Aerial crown-view tile of a tropical tree (Barro Colorado Island, Panama), acquired 20240716:
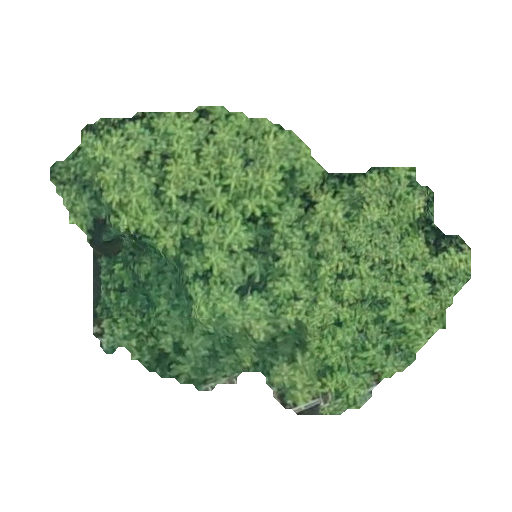
Species: Spondias mombin
GBIF accepted scientific name: Spondias mombin
Crown area: 137.202 m²